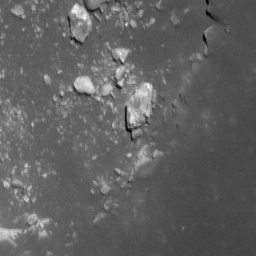
Pit: Copernicus LB2
Host crater: Copernicus
Host type: impact_melt
Lunar coordinates: latitude 10.059, longitude 339.804